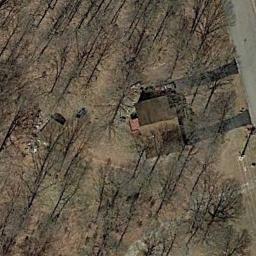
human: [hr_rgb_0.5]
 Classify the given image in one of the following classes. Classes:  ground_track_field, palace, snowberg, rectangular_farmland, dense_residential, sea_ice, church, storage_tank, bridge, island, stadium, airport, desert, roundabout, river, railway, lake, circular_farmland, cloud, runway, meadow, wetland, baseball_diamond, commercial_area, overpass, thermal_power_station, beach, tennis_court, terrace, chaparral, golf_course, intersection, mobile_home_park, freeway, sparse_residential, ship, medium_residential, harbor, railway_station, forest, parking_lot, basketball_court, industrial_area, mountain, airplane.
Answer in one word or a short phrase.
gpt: sparse_residential